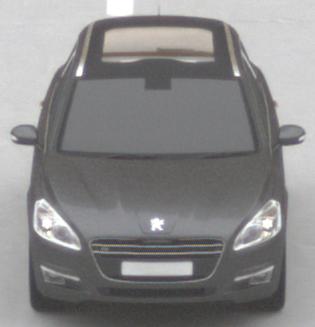
Make: Peugeot
Model: 508 SW 120 VTi
Detailed model: 508 (I) SW
Model produced from: 2011/03
Model produced until: 2014/05
Doors: 5
Color: gray
Road condition: dry road
Daytime: midday
Contrast: low contrast